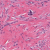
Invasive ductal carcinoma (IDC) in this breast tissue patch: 1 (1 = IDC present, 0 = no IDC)